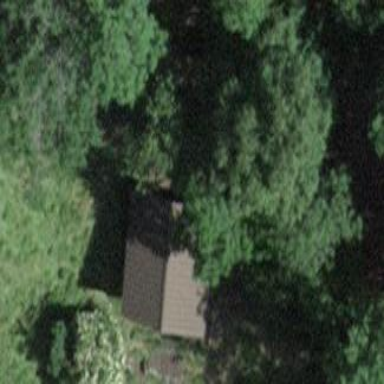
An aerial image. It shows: Barn.